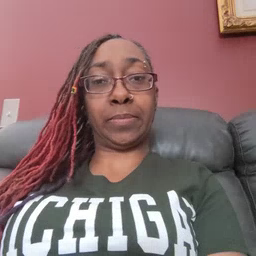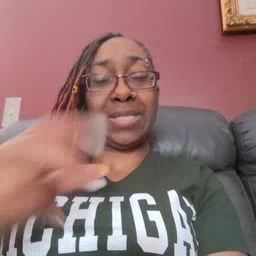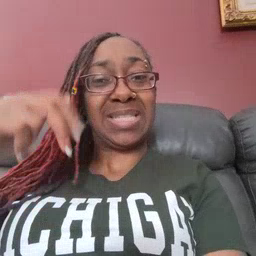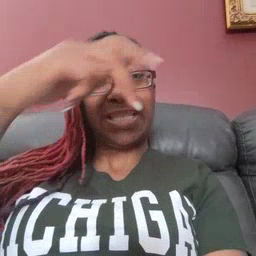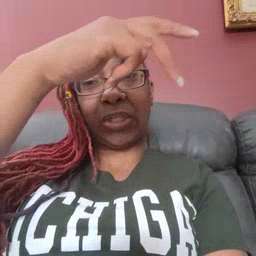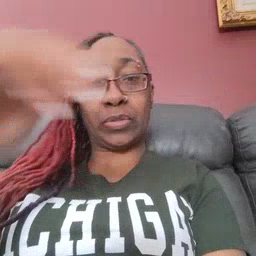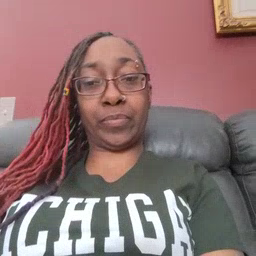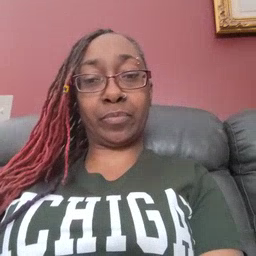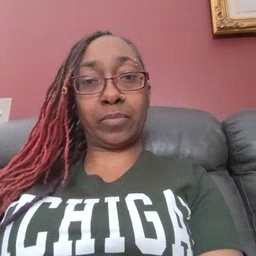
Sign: stairs